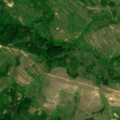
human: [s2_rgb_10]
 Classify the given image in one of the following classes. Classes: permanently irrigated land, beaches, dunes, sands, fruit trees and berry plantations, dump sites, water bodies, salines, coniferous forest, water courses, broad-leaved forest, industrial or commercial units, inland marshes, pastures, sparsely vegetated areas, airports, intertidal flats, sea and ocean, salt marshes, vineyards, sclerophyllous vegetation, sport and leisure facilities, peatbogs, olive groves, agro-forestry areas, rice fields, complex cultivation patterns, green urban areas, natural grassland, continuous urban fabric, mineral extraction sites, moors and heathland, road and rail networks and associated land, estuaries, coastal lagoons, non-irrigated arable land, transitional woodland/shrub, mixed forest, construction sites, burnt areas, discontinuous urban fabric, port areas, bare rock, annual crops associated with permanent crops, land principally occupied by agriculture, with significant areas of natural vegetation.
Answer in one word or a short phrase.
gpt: pastures, land principally occupied by agriculture, with significant areas of natural vegetation, broad-leaved forest, natural grassland, transitional woodland/shrub, sparsely vegetated areas